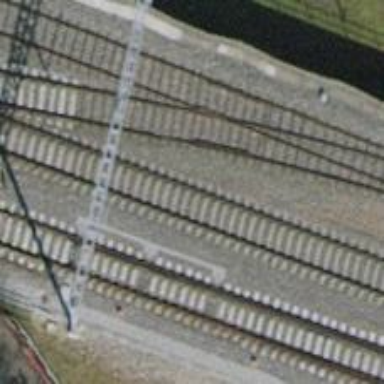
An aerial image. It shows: Single-track electrified railway spur with contact line for service.